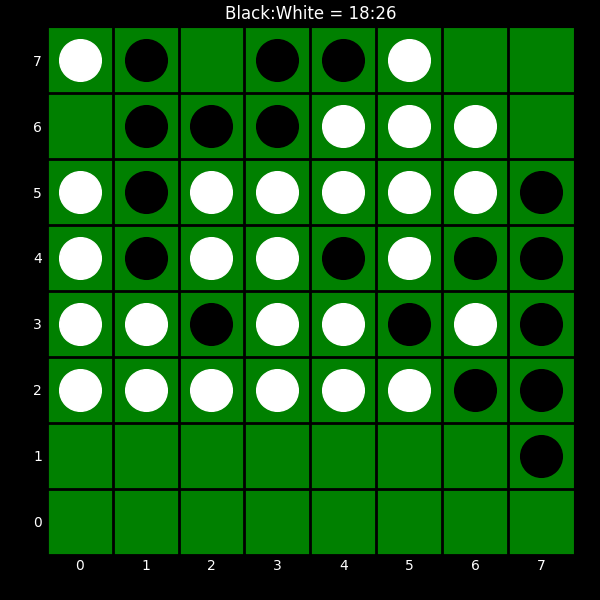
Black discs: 18
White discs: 26